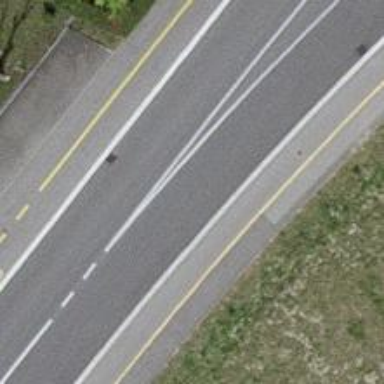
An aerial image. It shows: Secondary road with asphalt surface. It has sidewalks on both sides and cycle track.